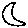
Label: moon